Question: I am trying to create a registration Page which should contain
First Name,
Last Name,
Gender,
User Name,
Password,
Email,
Blood Group,
Address,
Dob
When I am trying to create these list, All the Field are not accommodated in the same page

I was able to accommodate only till Email.The rest of the fields(i.e Blood Group,Address,Dob) are not getting accommodated in the same page. How to add those extra field in the same page?
The code for the Layout page is
'''
<?xml version="1.0" encoding="utf-8"?>
<ScrollView xmlns:android="http://schemas.android.com/apk/res/android"
android:id="@+id/scrollView1"
android:layout_width="match_parent"
android:layout_height="wrap_content">
<LinearLayout
android:id="@+id/linearLayout1"
android:layout_width="match_parent"
android:layout_height="match_parent"
android:orientation="vertical">
<TextView
android:id="@+id/fname"
android:layout_width="wrap_content"
android:layout_height="wrap_content"
android:text="First Name"
android:layout_marginLeft="5dp"
android:layout_marginRight="5dp"
android:textAppearance="?android:attr/textAppearanceLarge" />
<EditText
android:id="@+id/efname"
android:layout_width="match_parent"
android:layout_height="wrap_content"
android:layout_marginLeft="5dp"
android:layout_marginRight="5dp"
android:singleLine="true">
<requestFocus />
</EditText>
<TextView
android:id="@+id/lname"
android:layout_width="wrap_content"
android:layout_height="wrap_content"
android:text="Last Name"
android:layout_marginLeft="5dp"
android:layout_marginRight="5dp"
android:textAppearance="?android:attr/textAppearanceLarge" />
<EditText
android:id="@+id/elname"
android:layout_width="match_parent"
android:layout_height="wrap_content"
android:layout_marginLeft="5dp"
android:layout_marginRight="5dp"
android:singleLine="true"/>
<TextView
android:id="@+id/rgender"
android:layout_width="wrap_content"
android:layout_height="wrap_content"
android:text="Gender"
android:layout_marginLeft="5dp"
android:layout_marginRight="5dp"
android:textAppearance="?android:attr/textAppearanceLarge" />
<Spinner
android:id="@+id/spinner1"
android:layout_width="match_parent"
android:layout_height="wrap_content"
android:layout_marginLeft="5dp"
android:layout_marginRight="5dp"
android:drawSelectorOnTop="true" />
<TextView
android:id="@+id/runame"
android:layout_width="wrap_content"
android:layout_height="wrap_content"
android:text="User Name"
android:layout_marginLeft="5dp"
android:layout_marginRight="5dp"
android:textAppearance="?android:attr/textAppearanceLarge" />
<EditText
android:id="@+id/reuname"
android:layout_width="match_parent"
android:layout_height="wrap_content"
android:layout_marginLeft="5dp"
android:layout_marginRight="5dp"/>
<TextView
android:id="@+id/rpass"
android:layout_width="wrap_content"
android:layout_height="wrap_content"
android:text="Password"
android:layout_marginLeft="5dp"
android:layout_marginRight="5dp"
android:textAppearance="?android:attr/textAppearanceLarge" />
<EditText
android:id="@+id/repass"
android:layout_width="match_parent"
android:layout_height="wrap_content"
android:inputType="textPassword"
android:layout_marginLeft="5dp"
android:layout_marginRight="5dp"/>
<TextView
android:id="@+id/email"
android:layout_width="wrap_content"
android:layout_height="wrap_content"
android:text="Email"
android:layout_marginLeft="5dp"
android:layout_marginRight="5dp"
android:textAppearance="?android:attr/textAppearanceLarge" />
<EditText
android:id="@+id/eemail"
android:layout_width="match_parent"
android:layout_height="wrap_content"
android:inputType="textEmailAddress"
android:layout_marginLeft="5dp"
android:layout_marginRight="5dp"/>
<RelativeLayout
android:id="@+id/relativeLayout1"
android:layout_width="match_parent"
android:layout_height="wrap_content" >
<Button
android:id="@+id/submit"
android:layout_width="wrap_content"
android:layout_height="wrap_content"
android:text="Submit"
android:layout_marginLeft="5dp"
android:layout_marginRight="5dp"/>
<Button
android:id="@+id/cancel"
android:layout_width="wrap_content"
android:layout_height="wrap_content"
android:text="Cancel"
android:layout_toRightOf="@id/submit"/>
</RelativeLayout>
</LinearLayout>
</ScrollView>
'''
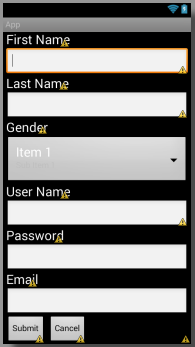
Answer: You views are overlapping because you are putting them inside your RelativeLayout. If you put them just above the relative layout they won't. Added some sample fields :
'''
<?xml version="1.0" encoding="utf-8"?>
<ScrollView xmlns:android="http://schemas.android.com/apk/res/android"
android:id="@+id/scrollView1"
android:layout_width="match_parent"
android:layout_height="wrap_content" >
<LinearLayout
android:id="@+id/linearLayout1"
android:layout_width="match_parent"
android:layout_height="match_parent"
android:orientation="vertical" >
<TextView
android:id="@+id/fname"
android:layout_width="wrap_content"
android:layout_height="wrap_content"
android:layout_marginLeft="5dp"
android:layout_marginRight="5dp"
android:text="First Name"
android:textAppearance="?android:attr/textAppearanceLarge" />
<EditText
android:id="@+id/efname"
android:layout_width="match_parent"
android:layout_height="wrap_content"
android:layout_marginLeft="5dp"
android:layout_marginRight="5dp"
android:singleLine="true" >
<requestFocus />
</EditText>
<TextView
android:id="@+id/lname"
android:layout_width="wrap_content"
android:layout_height="wrap_content"
android:layout_marginLeft="5dp"
android:layout_marginRight="5dp"
android:text="Address"
android:textAppearance="?android:attr/textAppearanceLarge" />
<EditText
android:id="@+id/elname"
android:layout_width="match_parent"
android:layout_height="wrap_content"
android:layout_marginLeft="5dp"
android:layout_marginRight="5dp"
android:singleLine="true" />
<TextView
android:id="@+id/rgender"
android:layout_width="wrap_content"
android:layout_height="wrap_content"
android:layout_marginLeft="5dp"
android:layout_marginRight="5dp"
android:text="Gender"
android:textAppearance="?android:attr/textAppearanceLarge" />
<Spinner
android:id="@+id/spinner1"
android:layout_width="match_parent"
android:layout_height="wrap_content"
android:layout_marginLeft="5dp"
android:layout_marginRight="5dp"
android:drawSelectorOnTop="true" />
<TextView
android:id="@+id/runame"
android:layout_width="wrap_content"
android:layout_height="wrap_content"
android:layout_marginLeft="5dp"
android:layout_marginRight="5dp"
android:text="User Name"
android:textAppearance="?android:attr/textAppearanceLarge" />
<EditText
android:id="@+id/reuname"
android:layout_width="match_parent"
android:layout_height="wrap_content"
android:layout_marginLeft="5dp"
android:layout_marginRight="5dp" />
<TextView
android:id="@+id/rpass"
android:layout_width="wrap_content"
android:layout_height="wrap_content"
android:layout_marginLeft="5dp"
android:layout_marginRight="5dp"
android:text="Password"
android:textAppearance="?android:attr/textAppearanceLarge" />
<EditText
android:id="@+id/repass"
android:layout_width="match_parent"
android:layout_height="wrap_content"
android:layout_marginLeft="5dp"
android:layout_marginRight="5dp"
android:inputType="textPassword" />
<TextView
android:id="@+id/email"
android:layout_width="wrap_content"
android:layout_height="wrap_content"
android:layout_marginLeft="5dp"
android:layout_marginRight="5dp"
android:text="Email"
android:textAppearance="?android:attr/textAppearanceLarge" />
<EditText
android:id="@+id/eemail"
android:layout_width="match_parent"
android:layout_height="wrap_content"
android:layout_marginLeft="5dp"
android:layout_marginRight="5dp"
android:inputType="textEmailAddress" />
<TextView
android:id="@+id/email"
android:layout_width="wrap_content"
android:layout_height="wrap_content"
android:layout_marginLeft="5dp"
android:layout_marginRight="5dp"
android:text="Blood Group"
android:textAppearance="?android:attr/textAppearanceLarge" />
<EditText
android:id="@+id/eemail"
android:layout_width="match_parent"
android:layout_height="wrap_content"
android:layout_marginLeft="5dp"
android:layout_marginRight="5dp"
android:inputType="textEmailAddress" />
<TextView
android:id="@+id/email"
android:layout_width="wrap_content"
android:layout_height="wrap_content"
android:layout_marginLeft="5dp"
android:layout_marginRight="5dp"
android:text="Email"
android:textAppearance="?android:attr/textAppearanceLarge" />
<EditText
android:id="@+id/eemail"
android:layout_width="match_parent"
android:layout_height="wrap_content"
android:layout_marginLeft="5dp"
android:layout_marginRight="5dp"
android:inputType="textEmailAddress" />
<TextView
android:id="@+id/email"
android:layout_width="wrap_content"
android:layout_height="wrap_content"
android:layout_marginLeft="5dp"
android:layout_marginRight="5dp"
android:text="Blood Group"
android:textAppearance="?android:attr/textAppearanceLarge" />
<EditText
android:id="@+id/eemail"
android:layout_width="match_parent"
android:layout_height="wrap_content"
android:layout_marginLeft="5dp"
android:layout_marginRight="5dp"
android:inputType="textEmailAddress" />
<RelativeLayout
android:id="@+id/relativeLayout1"
android:layout_width="match_parent"
android:layout_height="wrap_content" >
<Button
android:id="@+id/submit"
android:layout_width="wrap_content"
android:layout_height="wrap_content"
android:layout_marginLeft="5dp"
android:layout_marginRight="5dp"
android:text="Submit" />
<Button
android:id="@+id/cancel"
android:layout_width="wrap_content"
android:layout_height="wrap_content"
android:layout_toRightOf="@id/submit"
android:text="Cancel" />
</RelativeLayout>
</LinearLayout>
</ScrollView>
'''